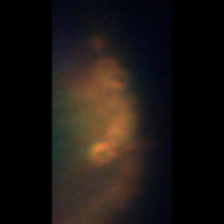
Taxon: Unknown_detritus
Group: Unknown